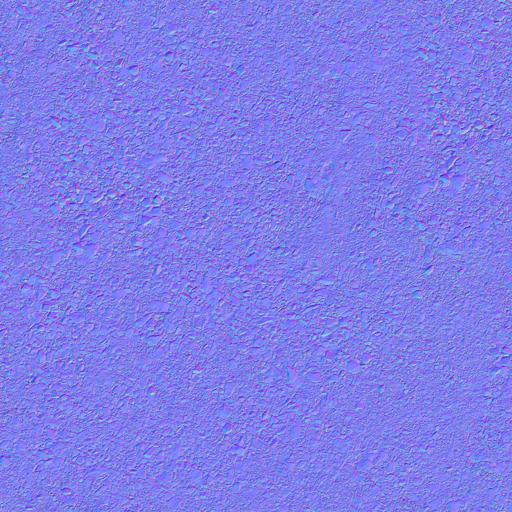
dirt dirty gravel ground rocks